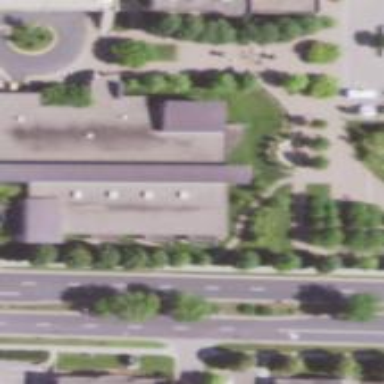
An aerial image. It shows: Library building.